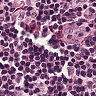
Metastatic tissue present: no